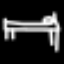
Label: bed